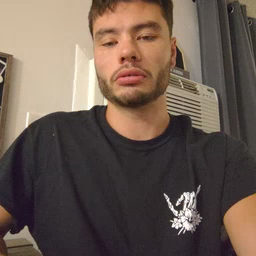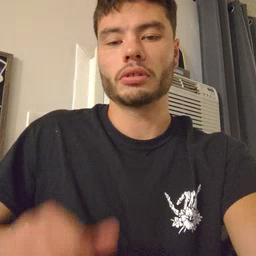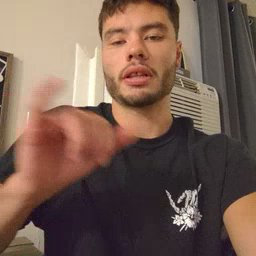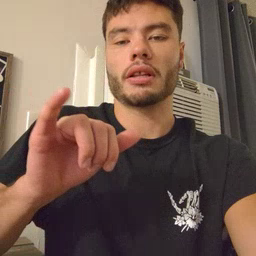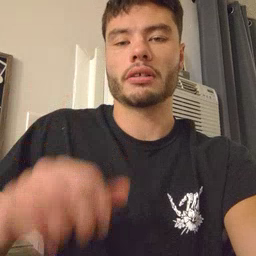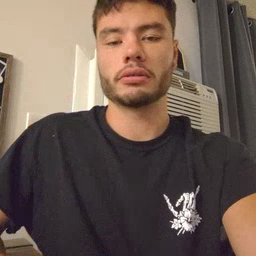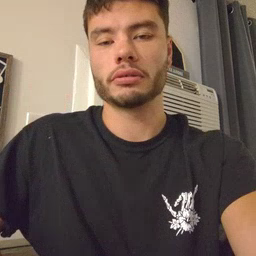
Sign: like